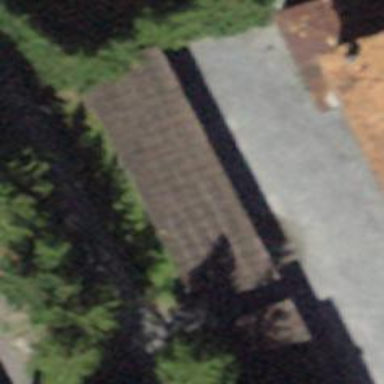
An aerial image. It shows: Roof with skillion shape.